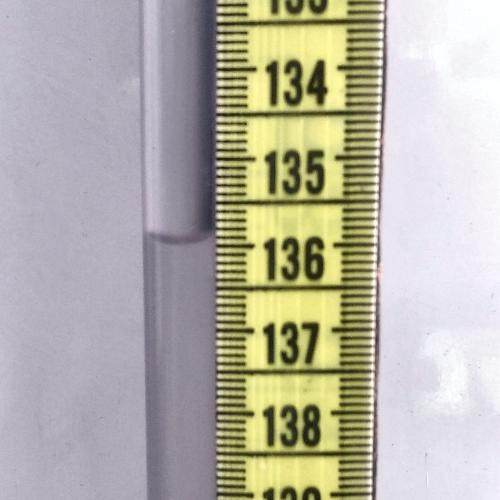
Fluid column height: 135.9 cm